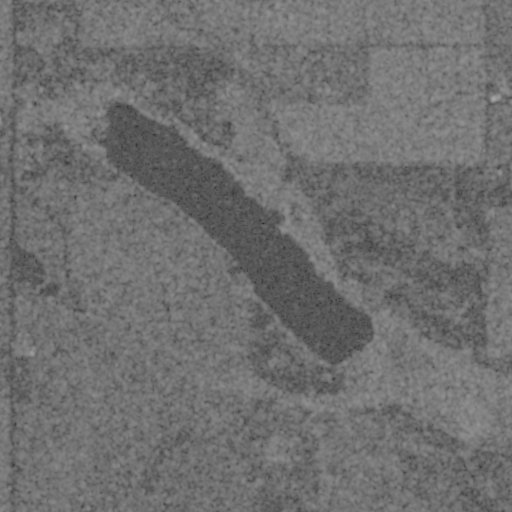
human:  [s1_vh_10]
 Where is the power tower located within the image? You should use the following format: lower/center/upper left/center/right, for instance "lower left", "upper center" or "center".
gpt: The power tower is located in the upper center of the image.
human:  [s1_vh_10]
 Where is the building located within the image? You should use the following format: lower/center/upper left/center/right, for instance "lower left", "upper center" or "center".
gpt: The building is located in the upper left of the image.
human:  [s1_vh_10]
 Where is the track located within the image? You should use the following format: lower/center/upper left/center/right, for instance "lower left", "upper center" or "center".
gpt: There is no track in the image.

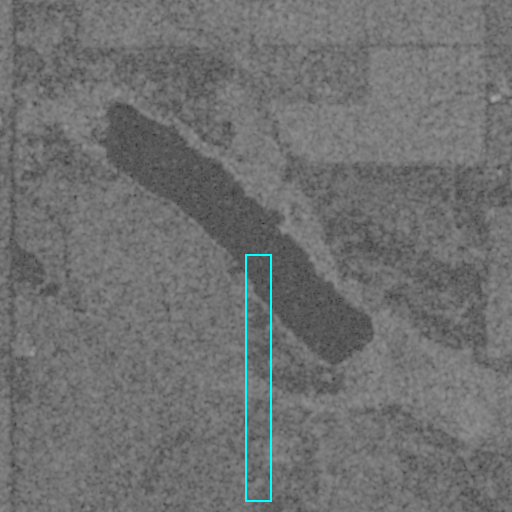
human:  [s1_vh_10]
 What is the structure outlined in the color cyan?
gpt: There is no cyan outline.
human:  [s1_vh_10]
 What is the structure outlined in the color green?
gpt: There is no structure outlined in green.